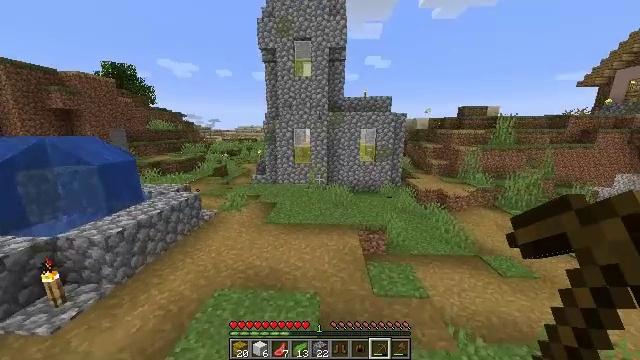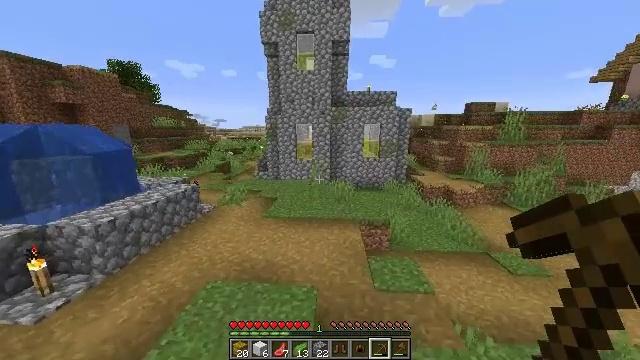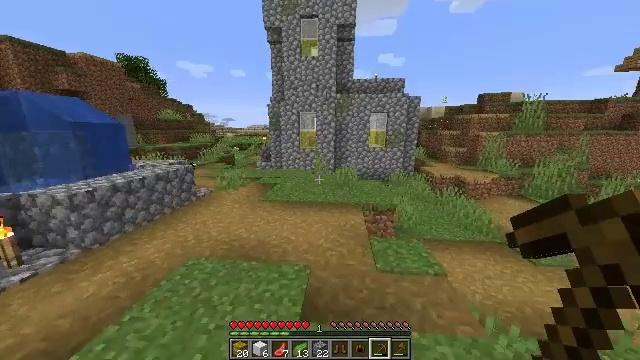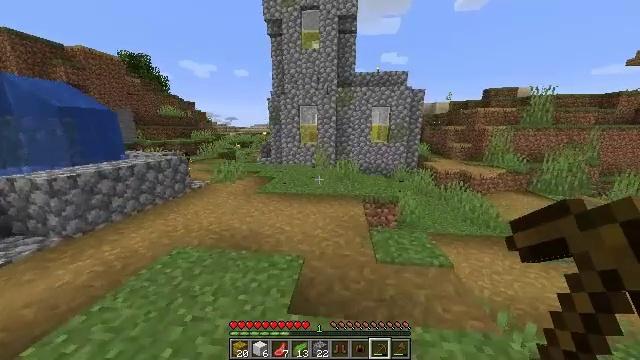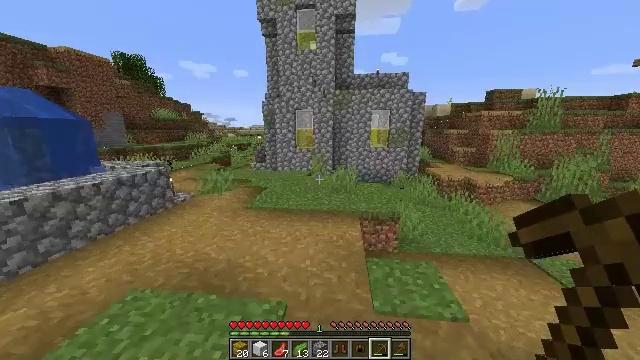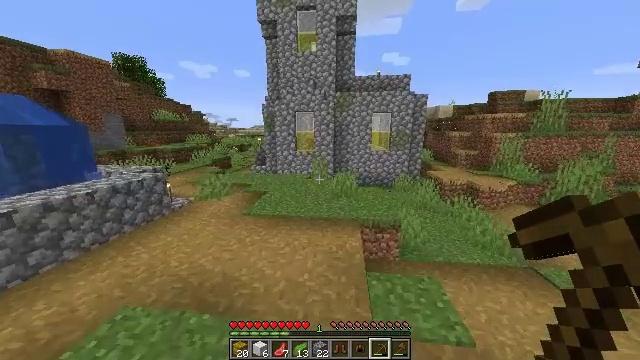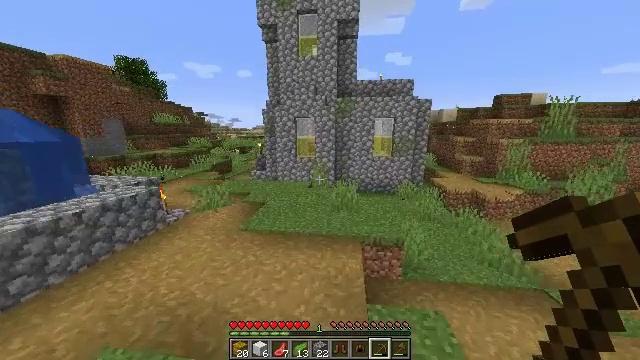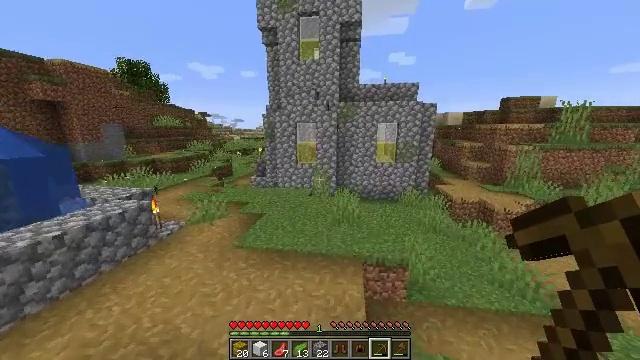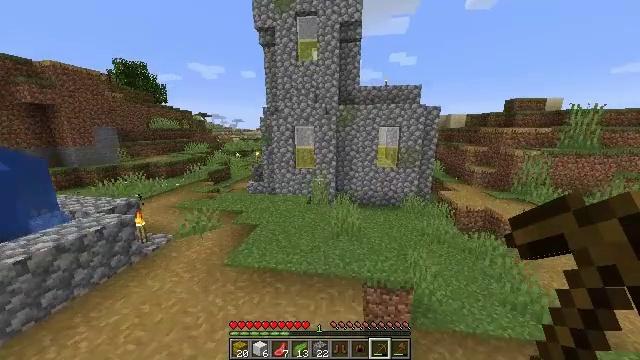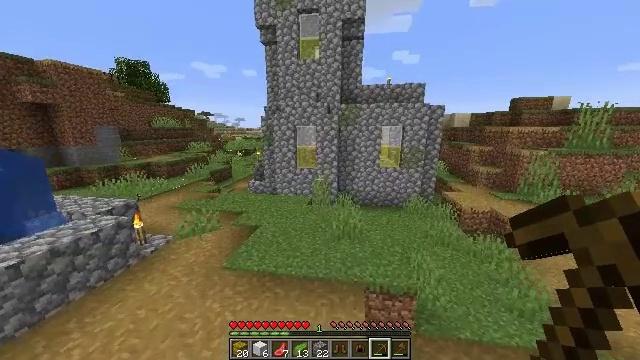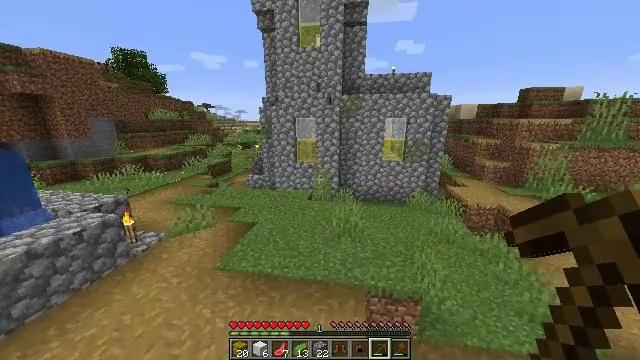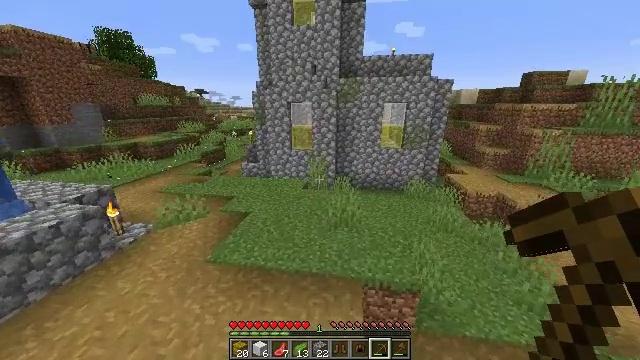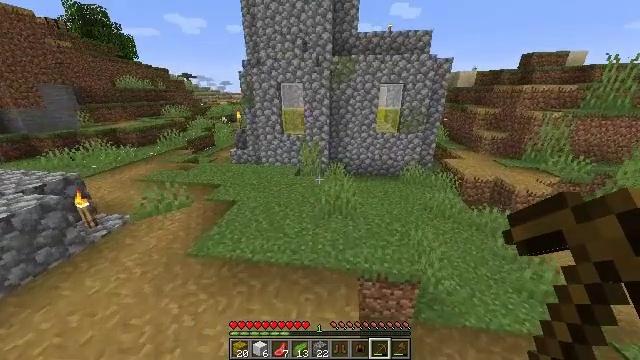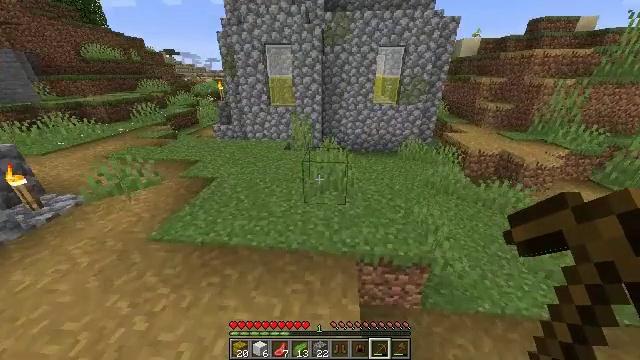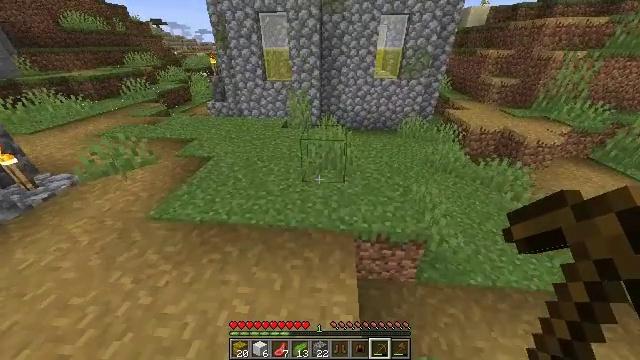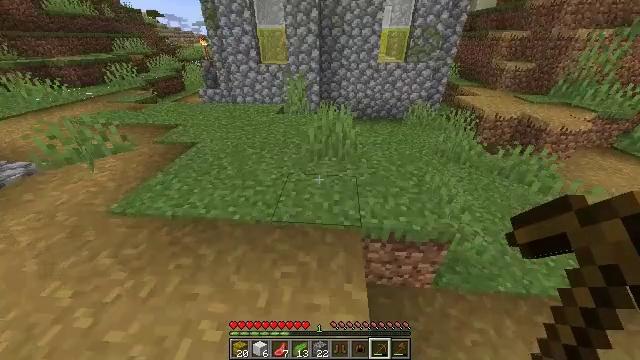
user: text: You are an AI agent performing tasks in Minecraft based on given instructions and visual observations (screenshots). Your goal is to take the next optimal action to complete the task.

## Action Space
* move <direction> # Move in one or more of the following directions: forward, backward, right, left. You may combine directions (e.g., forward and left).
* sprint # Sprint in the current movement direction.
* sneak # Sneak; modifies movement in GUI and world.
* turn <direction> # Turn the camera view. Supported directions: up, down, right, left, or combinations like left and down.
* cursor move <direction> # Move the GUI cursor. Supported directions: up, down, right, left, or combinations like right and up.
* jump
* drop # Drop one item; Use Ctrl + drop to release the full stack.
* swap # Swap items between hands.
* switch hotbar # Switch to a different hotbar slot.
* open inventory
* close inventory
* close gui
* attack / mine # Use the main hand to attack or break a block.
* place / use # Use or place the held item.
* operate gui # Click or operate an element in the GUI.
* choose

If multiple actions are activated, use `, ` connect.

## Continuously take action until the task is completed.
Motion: motion action
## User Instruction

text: Gather grass on the ground.
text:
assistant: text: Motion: move forward, turn left, jump
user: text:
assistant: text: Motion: move forward, sprint, turn left, jump
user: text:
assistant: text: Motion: move forward, sprint, jump
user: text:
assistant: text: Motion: move forward, sprint, jump
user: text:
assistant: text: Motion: move forward, jump
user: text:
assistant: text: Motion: move forward, jump
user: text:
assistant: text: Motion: move forward, jump
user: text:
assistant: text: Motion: move forward, jump
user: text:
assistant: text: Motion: move forward, jump
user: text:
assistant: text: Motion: move forward, turn down, jump
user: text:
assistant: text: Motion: move forward, turn down, jump
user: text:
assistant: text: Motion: move forward, turn right and down, jump
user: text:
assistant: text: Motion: move forward, turn right and down, jump
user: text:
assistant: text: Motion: move forward, turn down, jump
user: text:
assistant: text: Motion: move forward, turn down, jump
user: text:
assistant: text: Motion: move forward, attack / mine
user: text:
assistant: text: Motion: attack / mine
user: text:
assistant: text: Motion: attack / mine
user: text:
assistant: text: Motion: attack / mine
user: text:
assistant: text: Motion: attack / mine
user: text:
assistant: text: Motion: move forward, attack / mine
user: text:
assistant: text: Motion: move forward, attack / mine
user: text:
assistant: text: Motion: move forward, attack / mine
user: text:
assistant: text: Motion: move forward, attack / mine
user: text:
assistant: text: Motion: move forward, attack / mine
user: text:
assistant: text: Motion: move forward
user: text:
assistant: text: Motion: move forward, attack / mine
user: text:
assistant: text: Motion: move forward, attack / mine
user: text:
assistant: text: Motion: move forward
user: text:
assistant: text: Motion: move forward